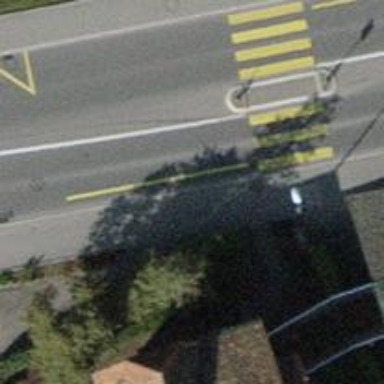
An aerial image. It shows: Street cabinet used for power utility.